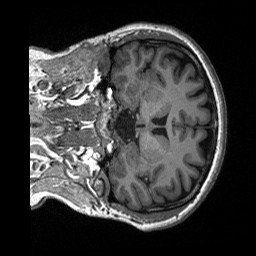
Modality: T1w
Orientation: coronal
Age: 56
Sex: female
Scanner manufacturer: siemens
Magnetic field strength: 3 T
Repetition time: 2.4 s
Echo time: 0.00226 s